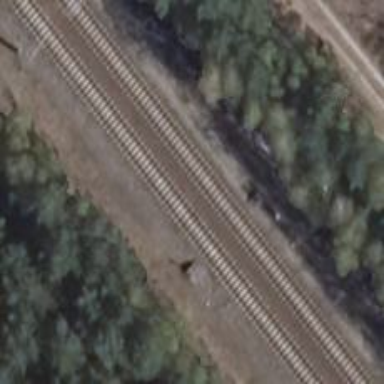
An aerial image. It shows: Railway signal.